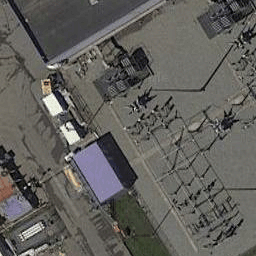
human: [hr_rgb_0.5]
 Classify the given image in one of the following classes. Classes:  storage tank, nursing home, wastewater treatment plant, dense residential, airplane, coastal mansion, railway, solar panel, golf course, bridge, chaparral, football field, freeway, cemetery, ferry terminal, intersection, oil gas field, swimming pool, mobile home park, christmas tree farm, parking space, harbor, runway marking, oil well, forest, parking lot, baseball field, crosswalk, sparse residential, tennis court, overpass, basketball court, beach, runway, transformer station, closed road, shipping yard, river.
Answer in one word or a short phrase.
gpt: transformer station